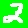
Digit: 2